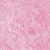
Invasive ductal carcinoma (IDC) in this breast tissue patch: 0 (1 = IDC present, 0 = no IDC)